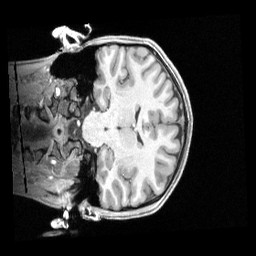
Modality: T1w
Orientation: coronal
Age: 22
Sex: female
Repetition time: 2.4 s
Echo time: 0.00222 s